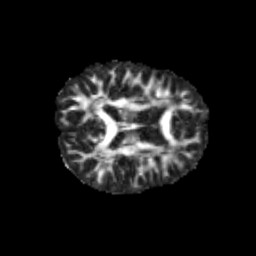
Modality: FA
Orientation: axial
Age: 12
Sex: female
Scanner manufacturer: siemens
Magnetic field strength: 3 T
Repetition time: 3.8 s
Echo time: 0.07 s